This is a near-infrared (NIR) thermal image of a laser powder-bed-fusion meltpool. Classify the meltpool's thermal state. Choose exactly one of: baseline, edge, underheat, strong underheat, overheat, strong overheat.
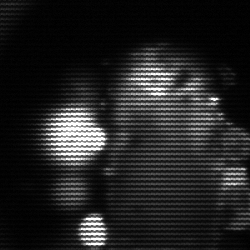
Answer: strong underheat